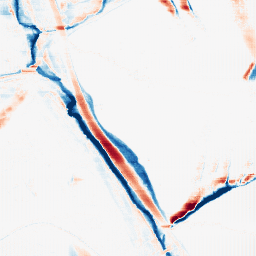
Category: morphological
Decomposition family: morphological_rect
Decomposition parameters: operation: average
width: 20
height: 3
Upsampling method: fft_zeropad
Upsampling parameters: scale: 8
Upsampling scale: 8